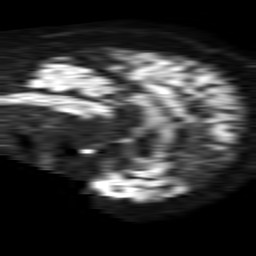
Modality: TRACE
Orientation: sagittal
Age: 77
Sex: male
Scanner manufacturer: philips
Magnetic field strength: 1.5 T
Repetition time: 4.6 s
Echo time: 0.08631 s